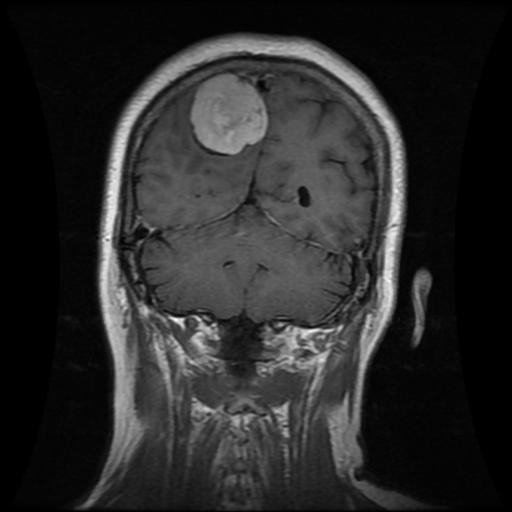
Label: meningioma